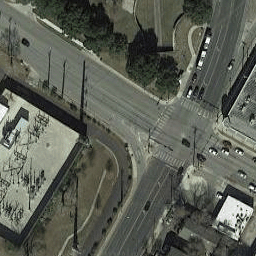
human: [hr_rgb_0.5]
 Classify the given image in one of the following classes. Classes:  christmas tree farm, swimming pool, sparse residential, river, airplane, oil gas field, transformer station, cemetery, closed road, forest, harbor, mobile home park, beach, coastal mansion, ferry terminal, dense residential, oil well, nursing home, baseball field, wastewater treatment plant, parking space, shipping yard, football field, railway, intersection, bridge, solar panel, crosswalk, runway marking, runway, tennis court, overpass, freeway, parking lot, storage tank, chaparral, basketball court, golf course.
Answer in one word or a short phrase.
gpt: intersection